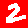
Digit: 2